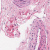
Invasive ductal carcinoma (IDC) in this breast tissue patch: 0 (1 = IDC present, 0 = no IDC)